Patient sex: M
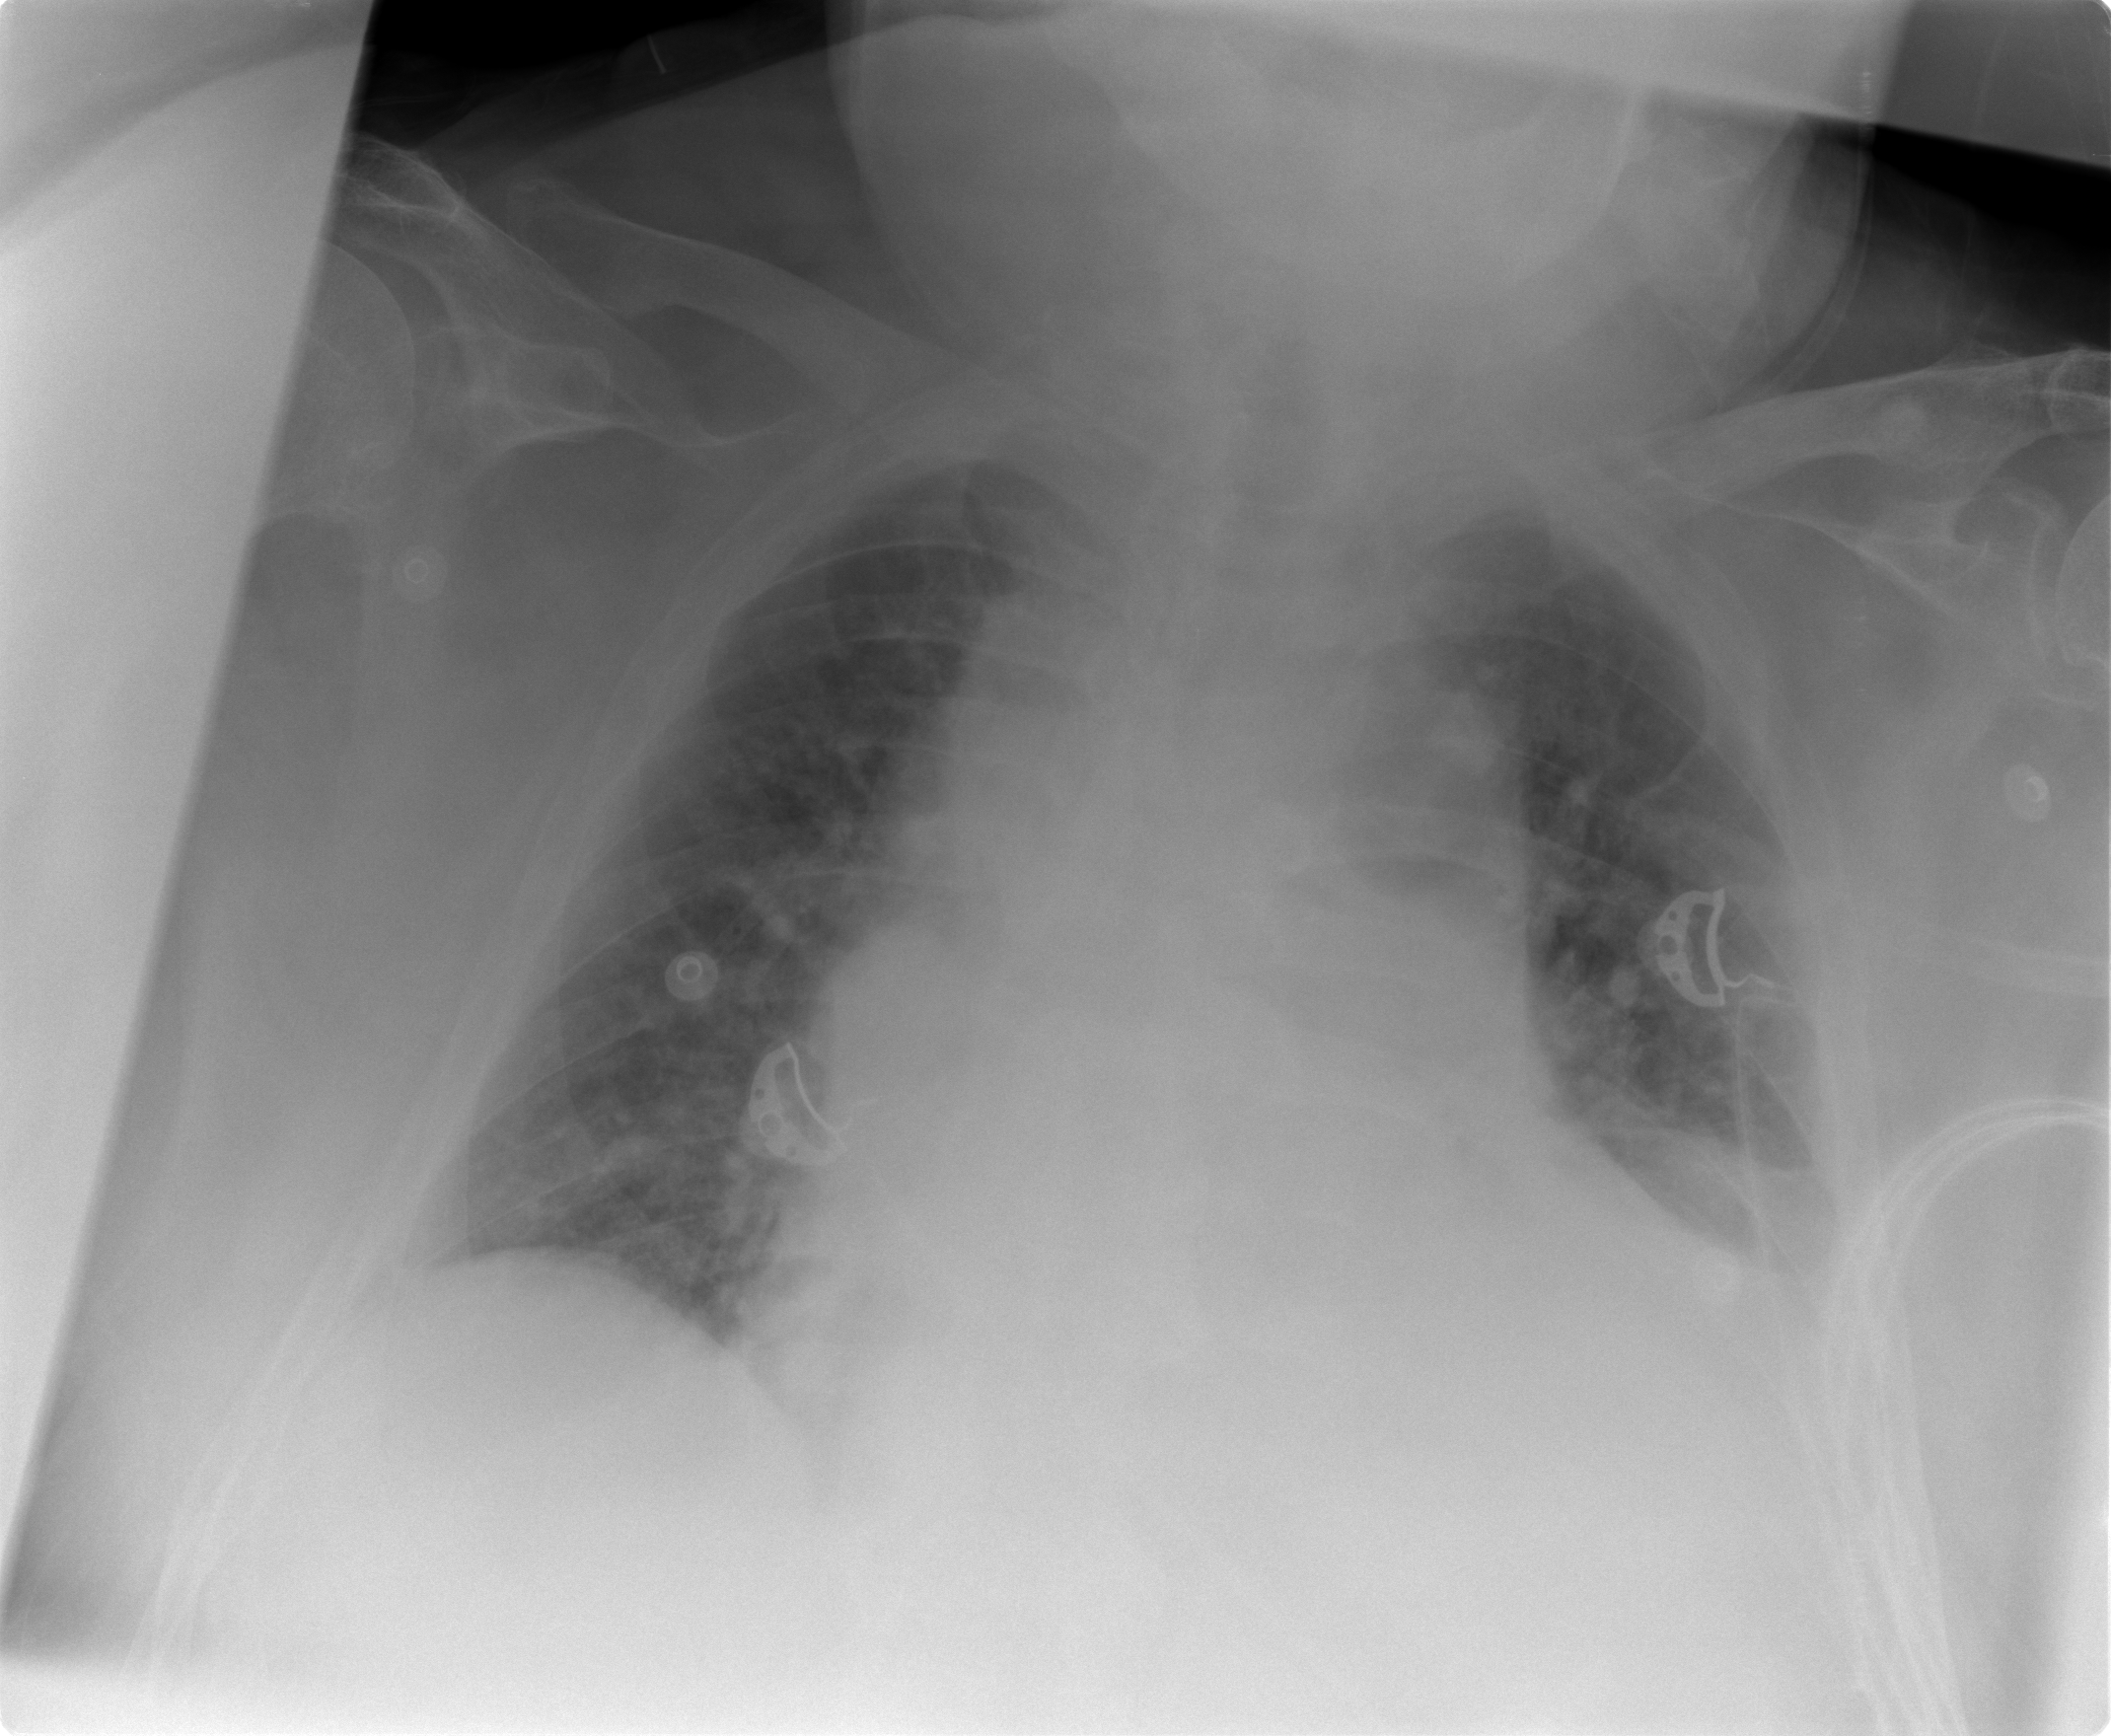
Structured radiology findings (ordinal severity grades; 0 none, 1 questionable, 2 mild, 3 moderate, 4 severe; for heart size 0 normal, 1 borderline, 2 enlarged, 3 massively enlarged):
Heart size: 2
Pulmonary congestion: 2
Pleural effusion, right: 0
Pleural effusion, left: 2
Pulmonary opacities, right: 0
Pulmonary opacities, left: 1
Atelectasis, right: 2
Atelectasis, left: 2